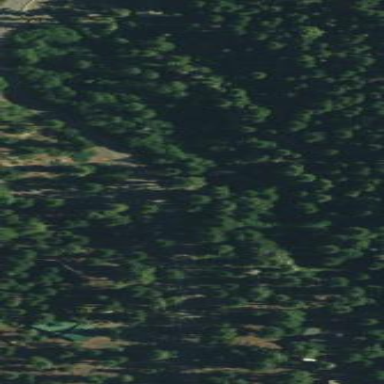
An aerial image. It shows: Forest with mixed leaf types and cycles.